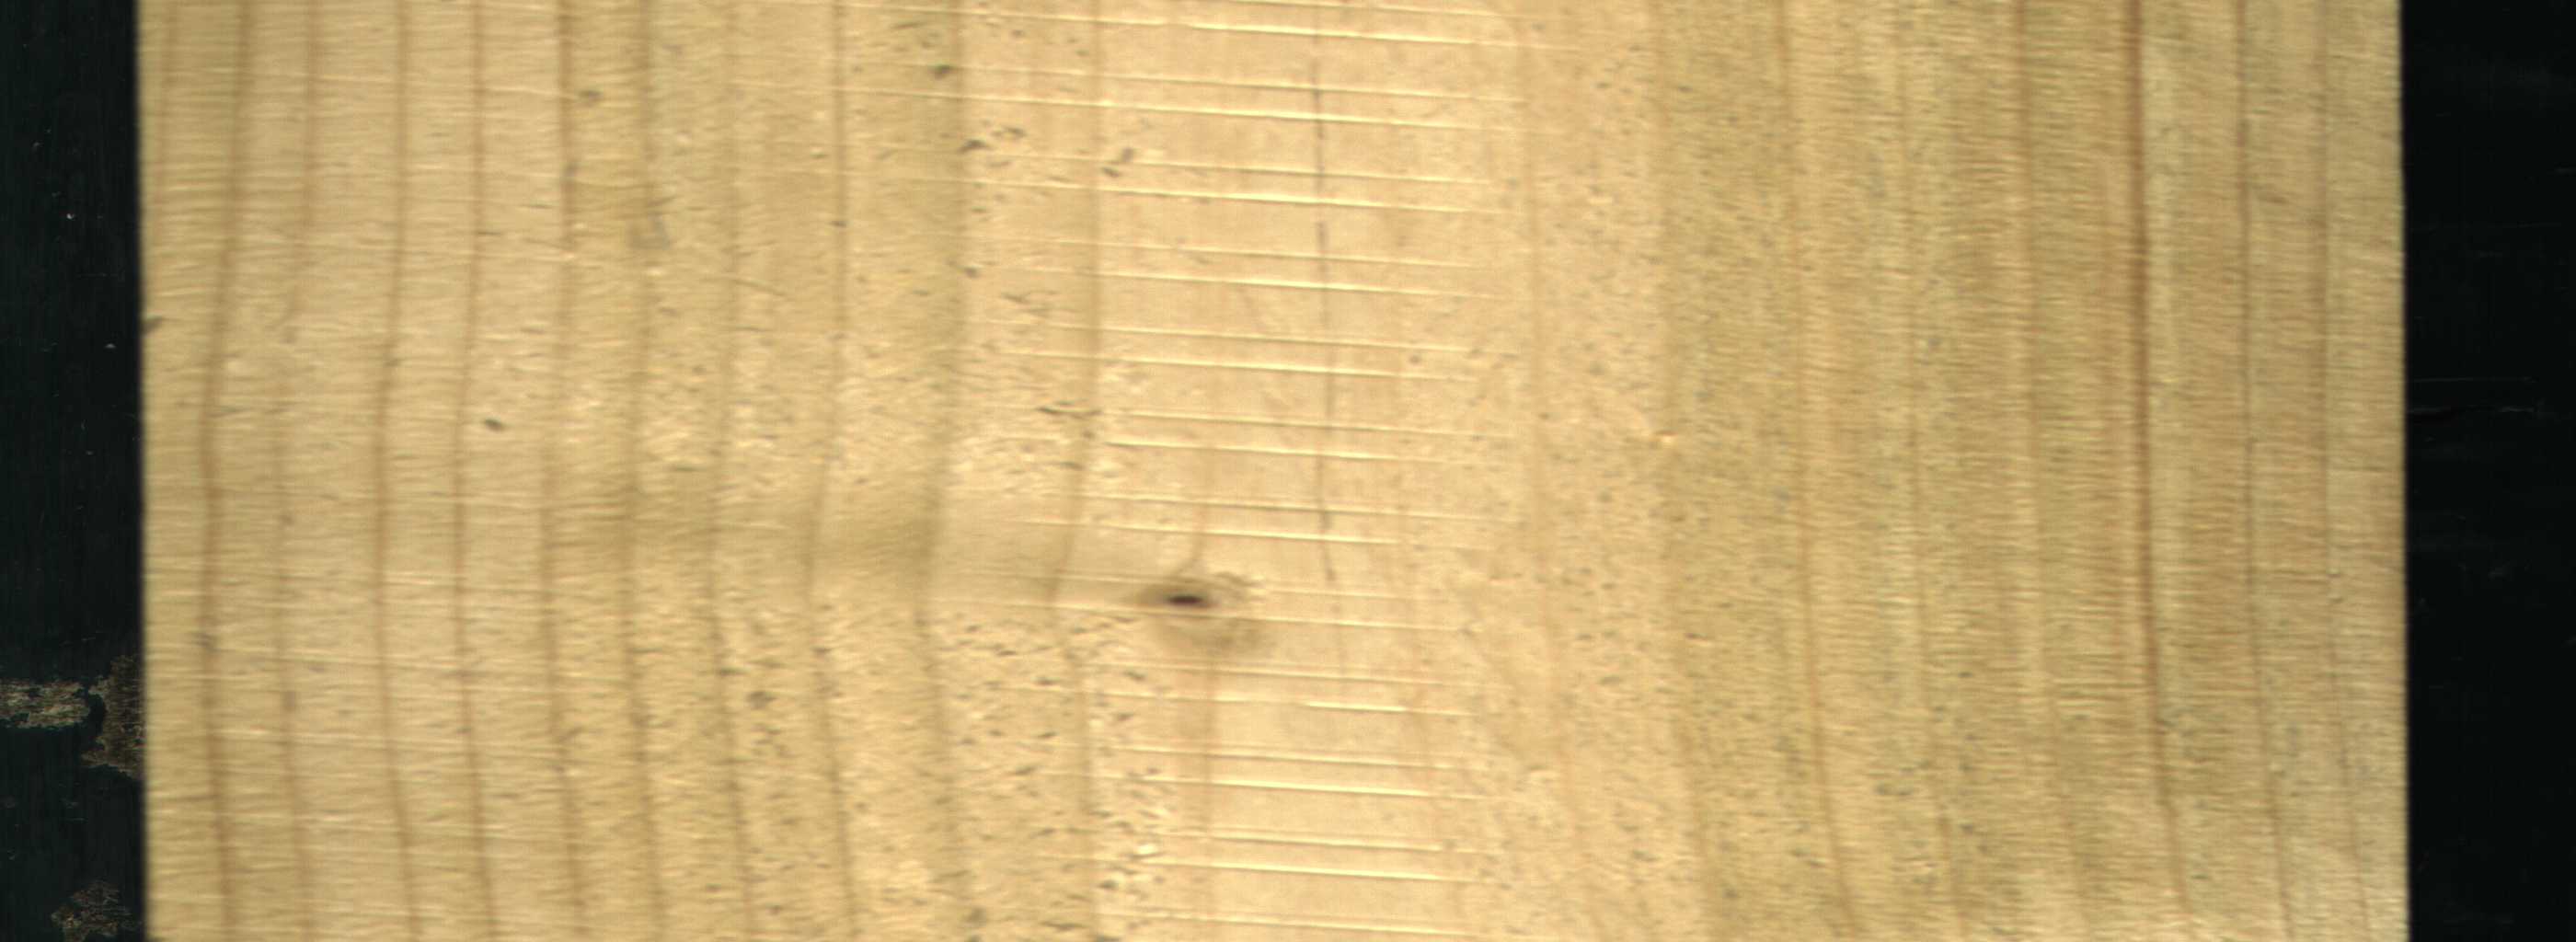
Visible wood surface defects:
Live_Knot